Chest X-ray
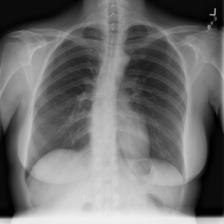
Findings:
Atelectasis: negative
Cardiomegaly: negative
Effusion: negative
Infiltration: negative
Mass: negative
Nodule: positive
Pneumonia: negative
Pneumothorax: negative
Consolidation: negative
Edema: negative
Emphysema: negative
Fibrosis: negative
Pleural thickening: negative
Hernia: negative